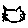
Label: cat